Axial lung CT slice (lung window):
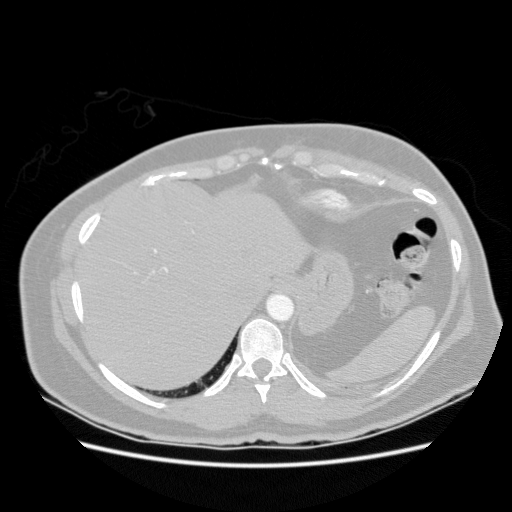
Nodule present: no